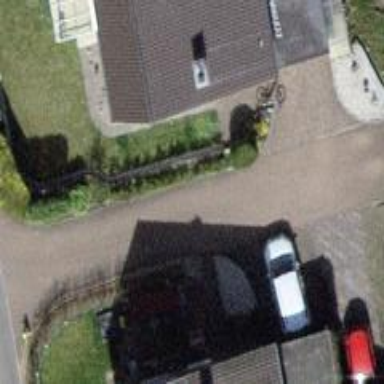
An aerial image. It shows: Smoothly paved residential road.